Aerial crown-view tile of a tropical tree (Barro Colorado Island, Panama), acquired 20240918:
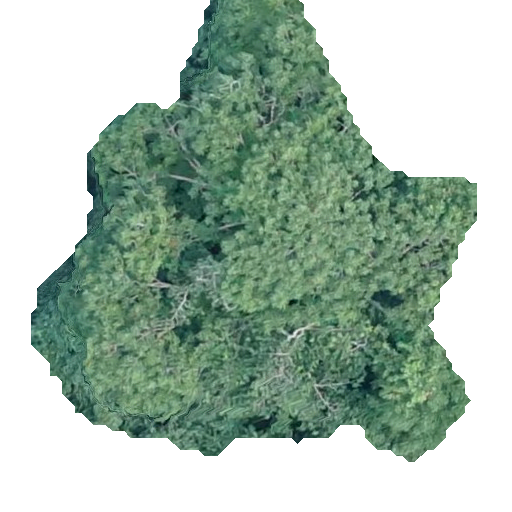
Species: Astronium graveolens
GBIF accepted scientific name: Astronium graveolens
Crown area: 213.255 m²